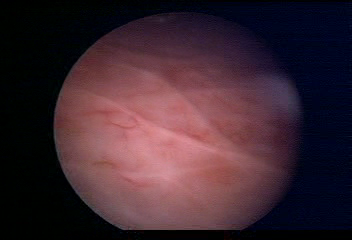
Modality: WLC
Class: Normal mucosa
Bladder cancer association: No